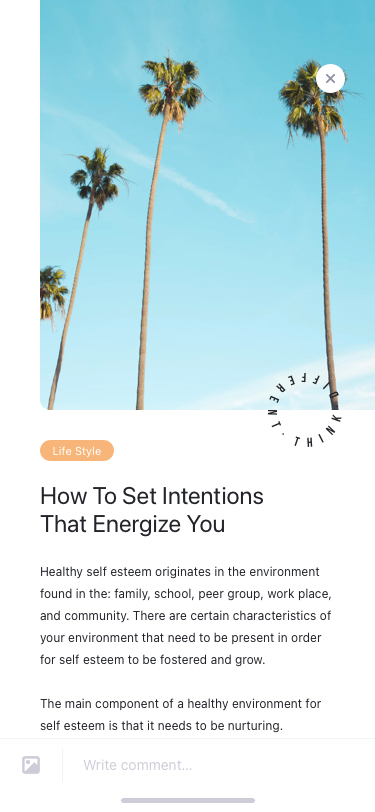
Text in this UI design:
Healthy self esteem originates in the environment found in the: family, school, peer group, work place, and community. There are certain characteristics of your environment that need to be present in order for self esteem to be fostered and grow.

The main component of a healthy environment for self esteem is that it needs to be nurturing.
How To Set Intentions That Energize You
Write comment…